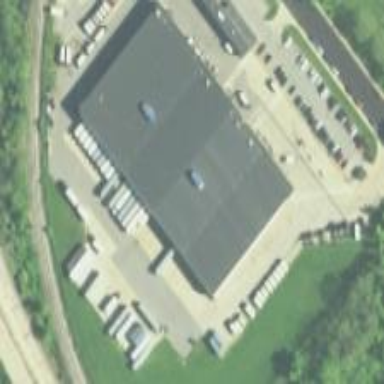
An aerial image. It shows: Building that serves as post depot.